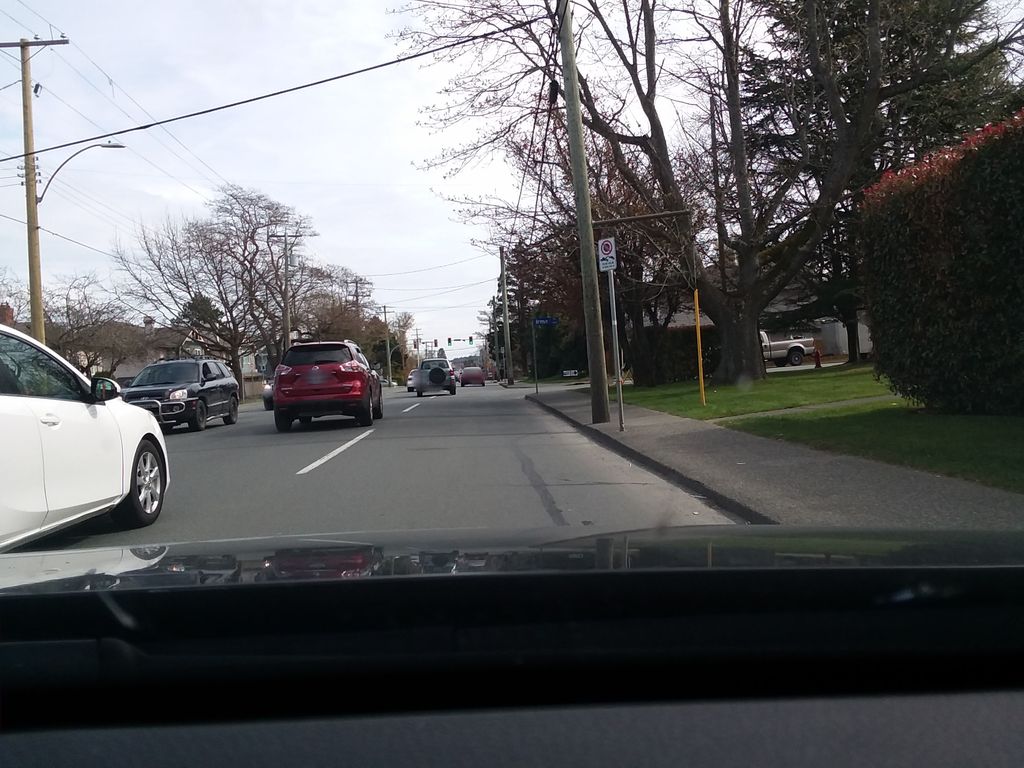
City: victoria